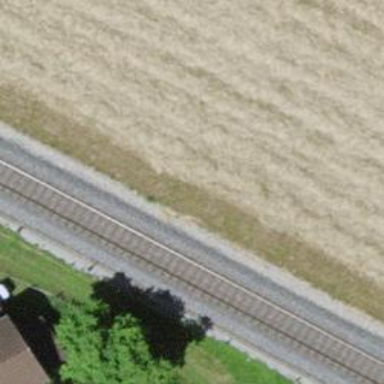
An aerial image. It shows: Railway track with contact line for electrification.